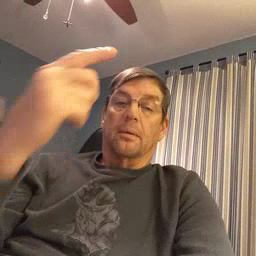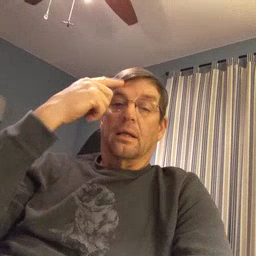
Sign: penny